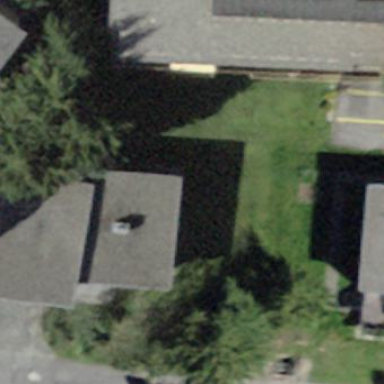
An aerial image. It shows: Detached building with flat roof.